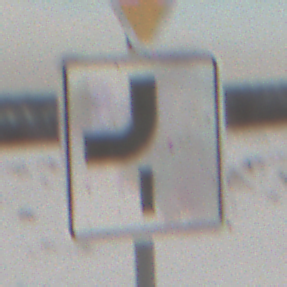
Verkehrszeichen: VerlaufVorfahrtsstrasse7
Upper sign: VorfahrtGewaehren
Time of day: MorningAfternoon
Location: Outdoor (Nature)
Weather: Overcast
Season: Winter
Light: Natural